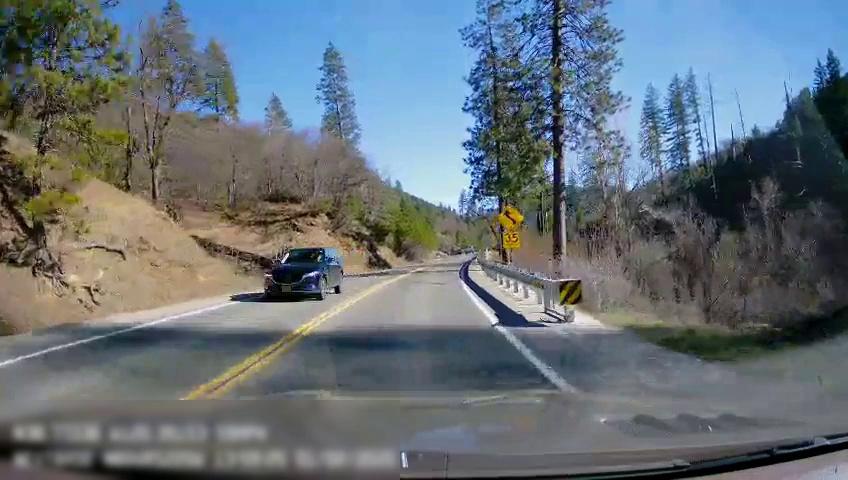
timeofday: Day
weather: Sunny
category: Drivable Space
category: Drivable Space
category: Vehicles | SUV
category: Lanes | Opposite Lane
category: Lanes | Current Lane
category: Lanes | Opposite Lane
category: Lanes | Current Lane
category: Traffic | Signs
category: Traffic | Signs
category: Traffic | Signs